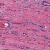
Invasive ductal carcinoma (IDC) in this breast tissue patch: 1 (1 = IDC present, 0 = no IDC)